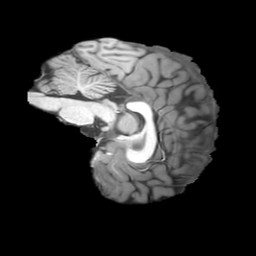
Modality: T1w
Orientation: sagittal